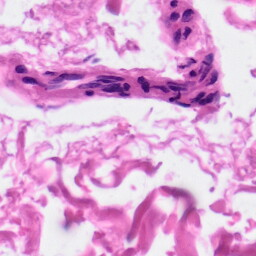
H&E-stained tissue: Skin